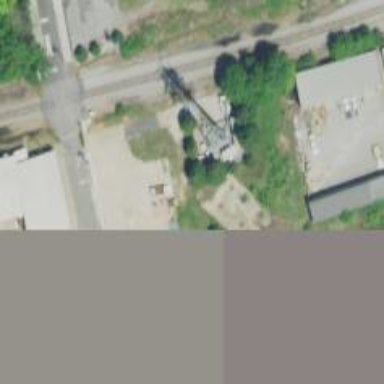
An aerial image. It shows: Mast tower used for communication.